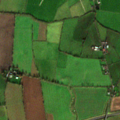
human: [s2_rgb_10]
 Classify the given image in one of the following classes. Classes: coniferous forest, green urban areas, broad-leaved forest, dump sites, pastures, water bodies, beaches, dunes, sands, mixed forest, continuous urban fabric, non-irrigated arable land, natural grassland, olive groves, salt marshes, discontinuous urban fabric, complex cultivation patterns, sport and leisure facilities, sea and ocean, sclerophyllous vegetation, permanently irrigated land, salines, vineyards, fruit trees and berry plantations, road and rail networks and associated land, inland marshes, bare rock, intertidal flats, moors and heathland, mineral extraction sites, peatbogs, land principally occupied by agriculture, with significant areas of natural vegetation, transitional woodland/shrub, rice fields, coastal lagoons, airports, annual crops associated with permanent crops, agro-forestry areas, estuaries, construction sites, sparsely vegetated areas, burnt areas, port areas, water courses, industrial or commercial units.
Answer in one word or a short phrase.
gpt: road and rail networks and associated land, non-irrigated arable land, pastures